Question: I'm working on an Asp.net MVC Razor application.
In my application view, I have a filter bar where the user may enter filtering options.

I'm wondering if there is a simpler linq expression for a scenario when a user enters multiple cities as an "or" function, and when there are multiple postal codes as a "and" function.
E.g: user enters "new york, montreal" i would have to retrieve all the entries with those cities.
I have working code, but it doesn't take into account if a user would enter multiple entries
code:
'''
string city = collection["city"]; // Default value = "City"
string postal = collection["postCode"]; // Default value = "Postal Code"
string skill = collection["skillSet"]; // Default value = ""
string category = collection["taskCategory"]; // Default value = ""
string viewall = collection["viewAll"]; // Default value = null, when clicked = "View all"
string status = collection["status"]; // Defualt Value = ""
if (city != "City")
{
ViewBag.city = city;
}
if (postal != "Postal Code")
{
ViewBag.postal = postal;
}
ViewBag.skill = skill;
ViewBag.category = category;
ViewBag.status = status;
var viewModel = new W6ViewModel();
// Default list for the Tasks nand Engineers
viewModel.engineers = db.W6ENGINEERS.OrderBy(n => n.Name).ToList();
viewModel.tasks = db.W6TASKS.ToList();
var keys = db.W6ENGINEERS.Select(v => v.W6Key).ToList();
var engSkills = db.W6ENGINEERS_SKILLS.Where(v => v.W6SKILLS.Name == skill).Select(k => k.W6Key).ToList();
//Filters for the Tasks & Engineer
if (viewall != "View all")
{
if (city != "City" && postal != "Postal Code" && category == "" && skill == "" && status == "")
{
viewModel.tasks =
db.W6TASKS.Where(w => w.City == city).Where(v => v.PostCode.Contains(postal)).ToList();
viewModel.engineers =
db.W6ENGINEERS.Where(w => w.City == city).Where(v => v.PostCode.Contains(postal)).ToList();
}
else if (city != "City" && postal != "Postal Code" && category == "" && skill == "" && status != "")
{
viewModel.tasks =
db.W6TASKS.Where(w => w.City == city).Where(v => v.PostCode.Contains(postal)).Where(s => s.W6TASK_STATUSES.Name == status).ToList();
viewModel.engineers =
db.W6ENGINEERS.Where(w => w.City == city).Where(v => v.PostCode.Contains(postal)).ToList();
}
else if (city != "City" && postal != "Postal Code" && category != "" && skill != "" && status == "")
{
viewModel.tasks =
db.W6TASKS.Where(w => w.City == city)
.Where(v => v.PostCode.Contains(postal))
.Where(c => c.W6TASKTYPECATEGORY.Name == category)
.ToList();
viewModel.engineers = db.W6ENGINEERS.Where(c => c.City == city).Where(p => p.PostCode.Contains(postal)).Where(k => engSkills.Contains(k.W6Key)).ToList();
}
else if (city != "City" && postal != "Postal Code" && category != "" && skill != "" && status != "")
{
viewModel.tasks =
db.W6TASKS.Where(w => w.City == city)
.Where(v => v.PostCode.Contains(postal))
.Where(c => c.W6TASKTYPECATEGORY.Name == category)
.Where(s => s.W6TASK_STATUSES.Name == status)
.ToList();
viewModel.engineers = db.W6ENGINEERS.Where(c => c.City == city).Where(p => p.PostCode.Contains(postal)).Where(k => engSkills.Contains(k.W6Key)).ToList();
}
else if (city == "City" && postal != "Postal Code" && category != "" && skill != "" && status == "")
{
viewModel.tasks =
db.W6TASKS.Where(v => v.PostCode.Contains(postal))
.Where(c => c.W6TASKTYPECATEGORY.Name == category)
.ToList();
viewModel.engineers =
db.W6ENGINEERS.Where((p => p.PostCode.Contains(postal)))
.Where(k => engSkills.Contains(k.W6Key))
.ToList();
}
else if (city == "City" && postal != "Postal Code" && category != "" && skill != "" && status != "")
{
viewModel.tasks =
db.W6TASKS.Where(v => v.PostCode.Contains(postal))
.Where(c => c.W6TASKTYPECATEGORY.Name == category)
.Where(s => s.W6TASK_STATUSES.Name == status)
.ToList();
viewModel.engineers =
db.W6ENGINEERS.Where((p => p.PostCode.Contains(postal)))
.Where(k => engSkills.Contains(k.W6Key))
.ToList();
}
else if (city != "City" && postal == "Postal Code" && category != "" && skill != "" && status == "")
{
viewModel.tasks =
db.W6TASKS.Where(w => w.City == city).Where(c => c.W6TASKTYPECATEGORY.Name == category).ToList();
viewModel.engineers =
db.W6ENGINEERS.Where(c => c.City == city).Where(k => engSkills.Contains(k.W6Key)).ToList();
}
else if (city != "City" && postal == "Postal Code" && category != "" && skill != "" && status != "")
{
viewModel.tasks =
db.W6TASKS
.Where(w => w.City == city).Where(c => c.W6TASKTYPECATEGORY.Name == category)
.Where(s => s.W6TASK_STATUSES.Name == status)
.ToList();
viewModel.engineers =
db.W6ENGINEERS.Where(c => c.City == city).Where(k => engSkills.Contains(k.W6Key)).ToList();
}
else if (city != "City" && postal == "Postal Code" && category == "" && skill == "" && status == "")
{
viewModel.tasks =
db.W6TASKS.Where(w => w.City == city).ToList();
viewModel.engineers =
db.W6ENGINEERS.Where(w => w.City == city).ToList();
}
else if (city != "City" && postal == "Postal Code" && category == "" && skill == "" && status != "")
{
viewModel.tasks =
db.W6TASKS.Where(w => w.City == city).Where(s => s.W6TASK_STATUSES.Name == status).ToList();
viewModel.engineers =
db.W6ENGINEERS.Where(w => w.City == city).ToList();
}
else if (city == "City" && postal != "Postal Code" && category == "" && skill == "" && status == "")
{
viewModel.tasks =
db.W6TASKS.Where(v => v.PostCode.Contains(postal)).ToList();
viewModel.engineers =
db.W6ENGINEERS.Where(v => v.PostCode.Contains(postal)).ToList();
}
else if (city == "City" && postal != "Postal Code" && category == "" && skill == "" && status != "")
{
viewModel.tasks =
db.W6TASKS.Where(v => v.PostCode.Contains(postal)).Where(s => s.W6TASK_STATUSES.Name == status).ToList();
viewModel.engineers =
db.W6ENGINEERS.Where(v => v.PostCode.Contains(postal)).ToList();
}
else if (city == "City" && postal == "Postal Code" && category != "" && skill != "" && status == "")
{
viewModel.tasks =
db.W6TASKS.Where(c => c.W6TASKTYPECATEGORY.Name == category).ToList();
viewModel.engineers = db.W6ENGINEERS.Where(k => engSkills.Contains(k.W6Key)).ToList();
}
else if (city == "City" && postal == "Postal Code" && category != "" && skill != "" && status != "")
{
viewModel.tasks =
db.W6TASKS.Where(c => c.W6TASKTYPECATEGORY.Name == category).Where(s => s.W6TASK_STATUSES.Name == status).ToList();
viewModel.engineers = db.W6ENGINEERS.Where(k => engSkills.Contains(k.W6Key)).ToList();
}
else if (city == "City" && postal == "Postal Code" && category == "" && skill != "" && status == "")
viewModel.engineers = db.W6ENGINEERS.Where(k => engSkills.Contains(k.W6Key)).ToList();
else if (city == "City" && postal == "Postal Code" && category == "" && skill != "" && status != "")
{
viewModel.engineers = db.W6ENGINEERS.Where(k => engSkills.Contains(k.W6Key)).ToList();
viewModel.tasks = db.W6TASKS.Where(s => s.W6TASK_STATUSES.Name == status).ToList();
}
else if (city == "City" && postal == "Postal Code" && category != "" && skill == "" && status == "")
viewModel.tasks = db.W6TASKS.Where(c => c.W6TASKTYPECATEGORY.Name == category).ToList();
else if (city == "City" && postal == "Postal Code" && category != "" && skill == "" && status != "")
{
viewModel.tasks = db.W6TASKS
.Where(c => c.W6TASKTYPECATEGORY.Name == category)
.Where(s => s.W6TASK_STATUSES.Name == status)
.ToList();
}
else if(city == "City" && postal == "Postal Code" && category == "" && skill == "" && status != "")
{
viewModel.tasks = db.W6TASKS.Where(s => s.W6TASK_STATUSES.Name == status).ToList();
}
}
'''
Thanks for your help.
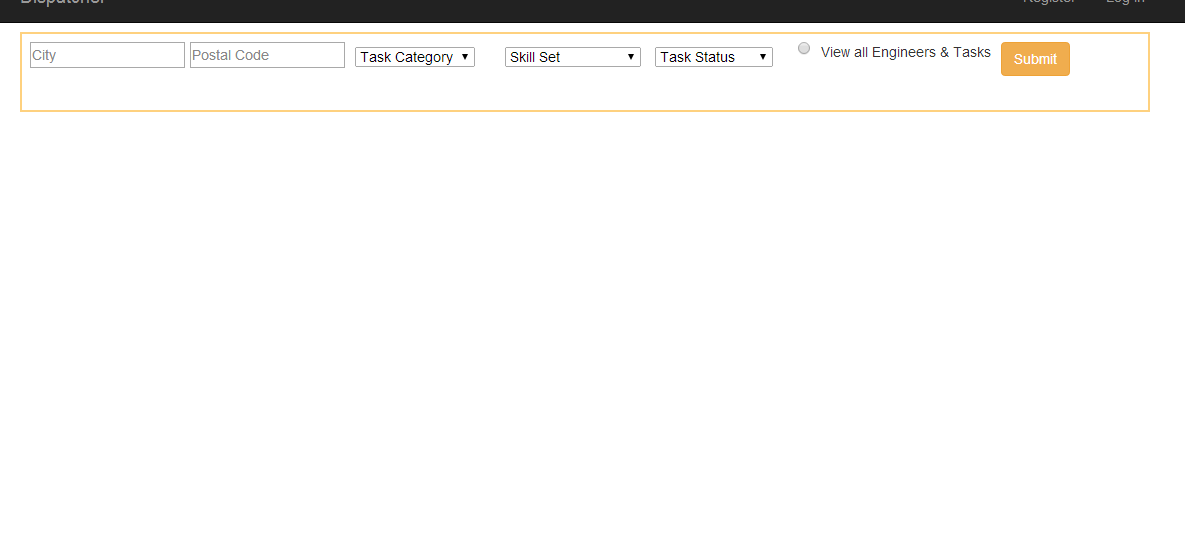
Answer: What you need is a PredicateBuilder, i know of one that handles and for such scenario, <URL> library has that class and below is a sample of using it:
'''
var predicate = PredicateBuilder.True<Customer>();
foreach (var product in products)
{
predicate = predicate.And(c => c.Products.Any(x => x.Id == productId));
}
'''
Just download the library and reference it and use the class.